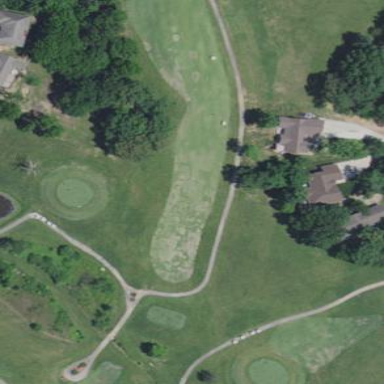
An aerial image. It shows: Grassy area designated as golf fairway.